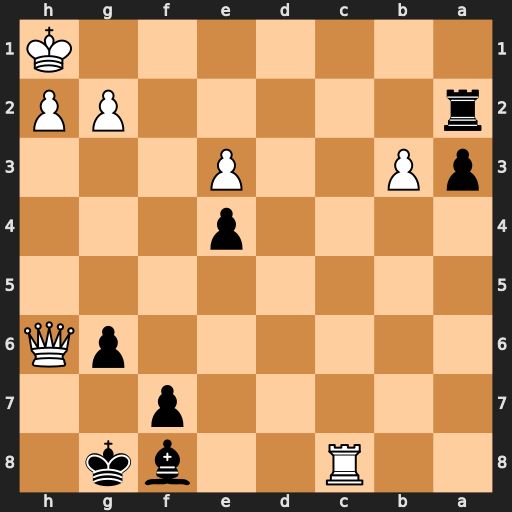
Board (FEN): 2R2bk1/5p2/6pQ/8/4p3/pP2P3/r5PP/7K
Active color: b
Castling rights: -
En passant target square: -
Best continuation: Ra1+ Rc1 Rxc1#